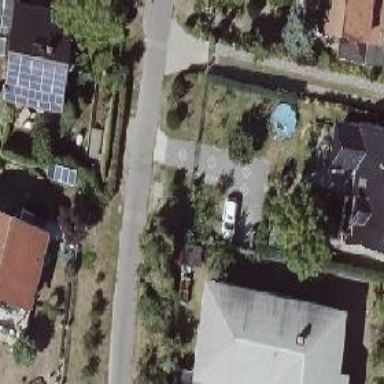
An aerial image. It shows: Residential road without sidewalk.